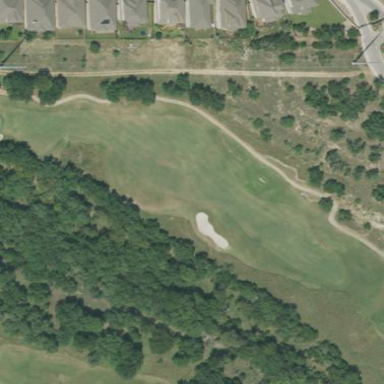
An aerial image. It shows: Golf rough area.